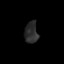
Tissue: prostate
Cell type: T cells
Senescence score: 0.2068
Nuclear area (px): 278
Mean DAPI intensity: 43.928